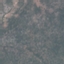
Label: HerbaceousVegetation